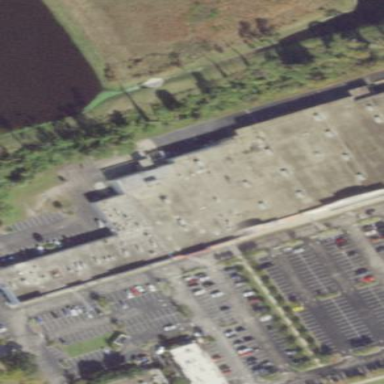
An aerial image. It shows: Retail building.